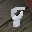
Label: 8